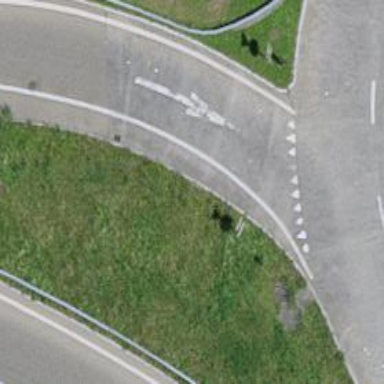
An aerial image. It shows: Road with "give way" sign.